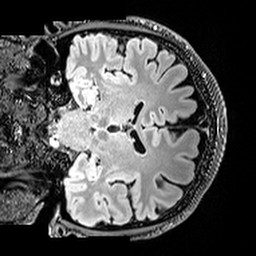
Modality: T2w
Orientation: coronal
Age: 35
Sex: male
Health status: healthy
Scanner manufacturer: siemens
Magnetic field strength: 3 T
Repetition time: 5 s
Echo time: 0.397 s